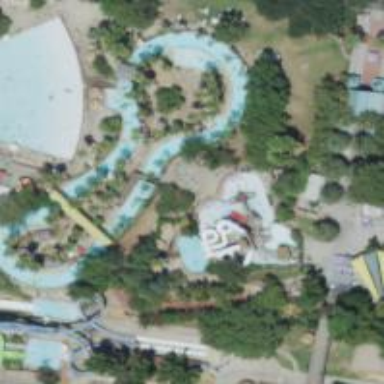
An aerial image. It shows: Water slide attraction.